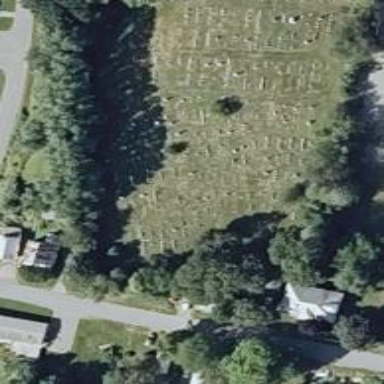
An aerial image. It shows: Cemetery.